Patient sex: M
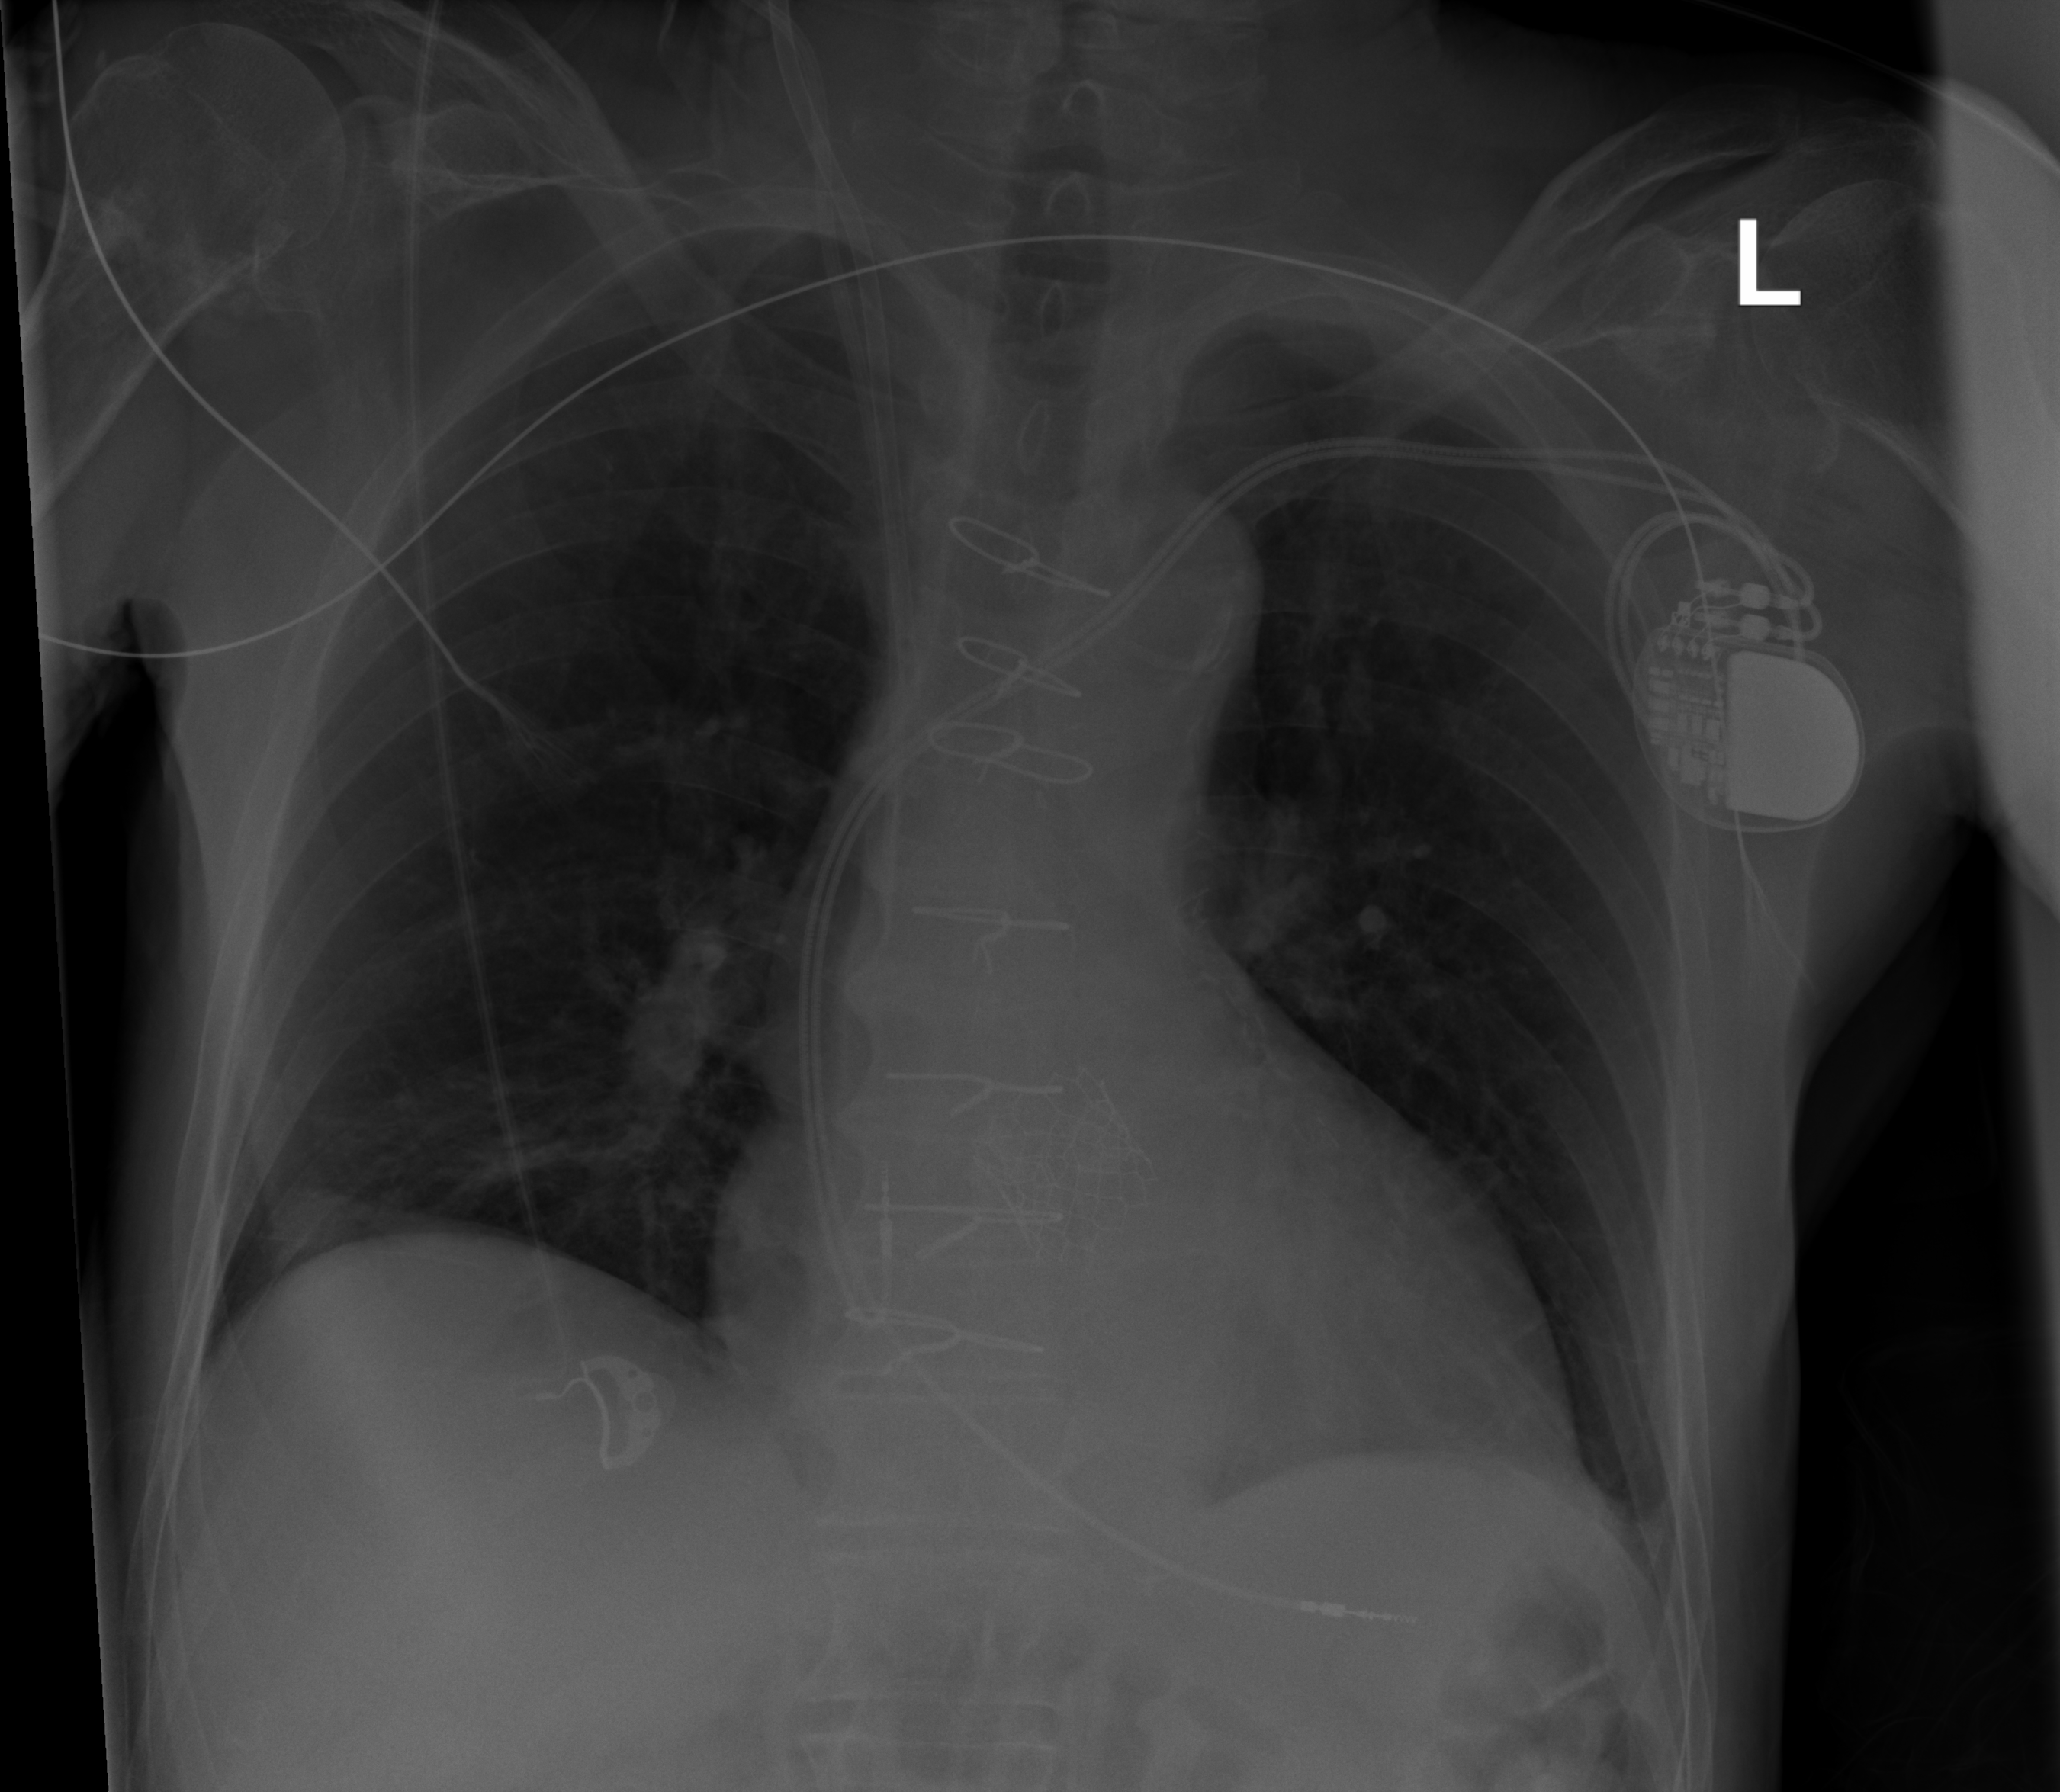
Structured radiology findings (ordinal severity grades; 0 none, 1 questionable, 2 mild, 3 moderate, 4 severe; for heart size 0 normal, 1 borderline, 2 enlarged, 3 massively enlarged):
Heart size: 1
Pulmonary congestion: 0
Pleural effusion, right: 0
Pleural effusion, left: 0
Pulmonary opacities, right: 0
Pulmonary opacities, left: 0
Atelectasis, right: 2
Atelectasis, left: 1